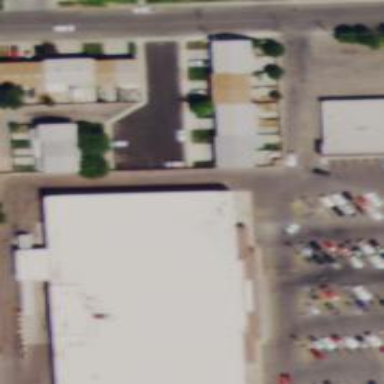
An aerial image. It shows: Building that houses supermarket.